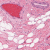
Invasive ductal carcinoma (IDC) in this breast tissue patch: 0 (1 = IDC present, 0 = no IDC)